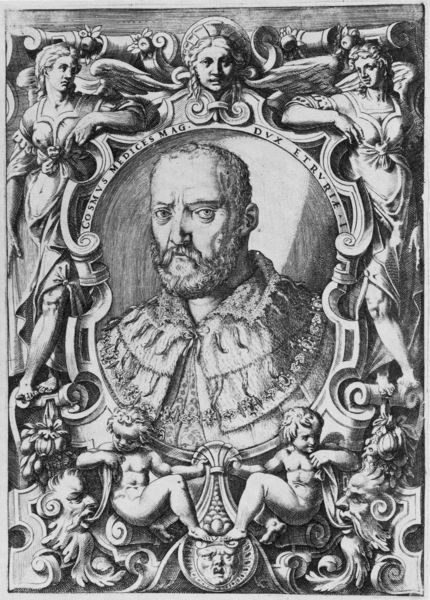
Titel: Bildnis von Cosimo I de' Medici, Großherzog der Toskana
Künstler: Melchior Meier
Institution: (Seriendruck)
Schlagwörter: flügel, kopf, mann, schatten, umhang, frauen, frau, frisur, kleid, köpfe, licht, mund, nase, ohr, profil, stirn, zeichnung, blick, obst, ornament, bart, augen, barock, gesicht, hermelin, kragen, pelz, rahmen, bildnis, portrait, porträt, figur, mantel, brustbild, oval, engel, früchte, putto, holzschnitt, schrift, grafik, graphik, figuren, kaiser, könig, grazien, kartusche, ernst, inschrift, büste, glatze, ornamente, verzierung, nische, maske, medaillon, druck, schraffur, radierung, text, herrscher, arzt, allegorie, krause, fürst, manierismus, blattwerk, herzog, volute, schnecken, putten, kupferstich, putti, fassung, groteske, medici, lateinisch, umschrift, seriendruck, rollwerk, beschlagwerk, cosimo, ffrau, dux, cosmus, cosmas, pflanzen engel